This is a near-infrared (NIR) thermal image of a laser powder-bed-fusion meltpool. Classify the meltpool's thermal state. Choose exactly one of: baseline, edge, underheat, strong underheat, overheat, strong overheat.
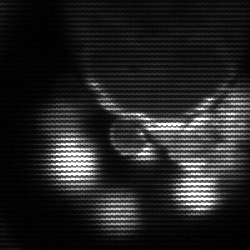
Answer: baseline